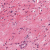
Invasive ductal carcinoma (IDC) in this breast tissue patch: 0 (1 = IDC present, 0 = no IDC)